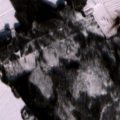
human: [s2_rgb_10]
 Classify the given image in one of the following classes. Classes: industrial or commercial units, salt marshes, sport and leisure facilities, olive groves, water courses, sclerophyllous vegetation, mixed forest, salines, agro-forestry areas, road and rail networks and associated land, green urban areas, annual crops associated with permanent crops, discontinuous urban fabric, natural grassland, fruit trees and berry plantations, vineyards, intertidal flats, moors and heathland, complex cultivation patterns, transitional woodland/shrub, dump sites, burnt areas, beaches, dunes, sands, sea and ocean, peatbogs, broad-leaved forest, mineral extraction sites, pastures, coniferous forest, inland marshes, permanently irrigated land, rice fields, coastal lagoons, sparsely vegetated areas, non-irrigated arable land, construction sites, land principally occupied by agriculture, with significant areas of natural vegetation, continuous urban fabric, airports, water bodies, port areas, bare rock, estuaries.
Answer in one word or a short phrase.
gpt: non-irrigated arable land, coniferous forest, mixed forest, peatbogs